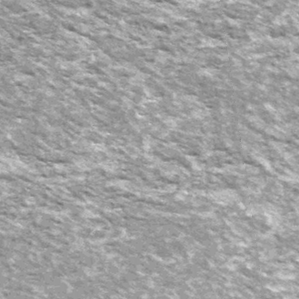
Label: frost